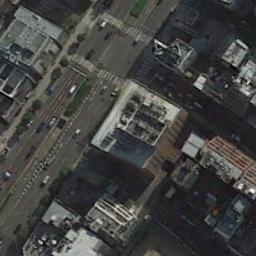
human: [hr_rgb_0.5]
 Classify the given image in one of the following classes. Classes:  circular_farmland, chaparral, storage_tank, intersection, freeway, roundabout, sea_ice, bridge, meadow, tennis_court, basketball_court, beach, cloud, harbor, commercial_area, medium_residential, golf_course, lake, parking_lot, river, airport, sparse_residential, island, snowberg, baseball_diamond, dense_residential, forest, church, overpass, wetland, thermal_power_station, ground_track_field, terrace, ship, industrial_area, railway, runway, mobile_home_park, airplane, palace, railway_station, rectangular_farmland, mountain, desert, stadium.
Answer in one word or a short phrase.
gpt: commercial_area